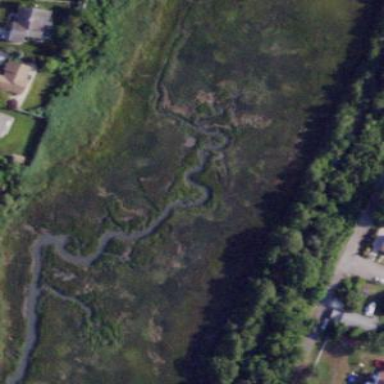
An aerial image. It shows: Marsh wetland.